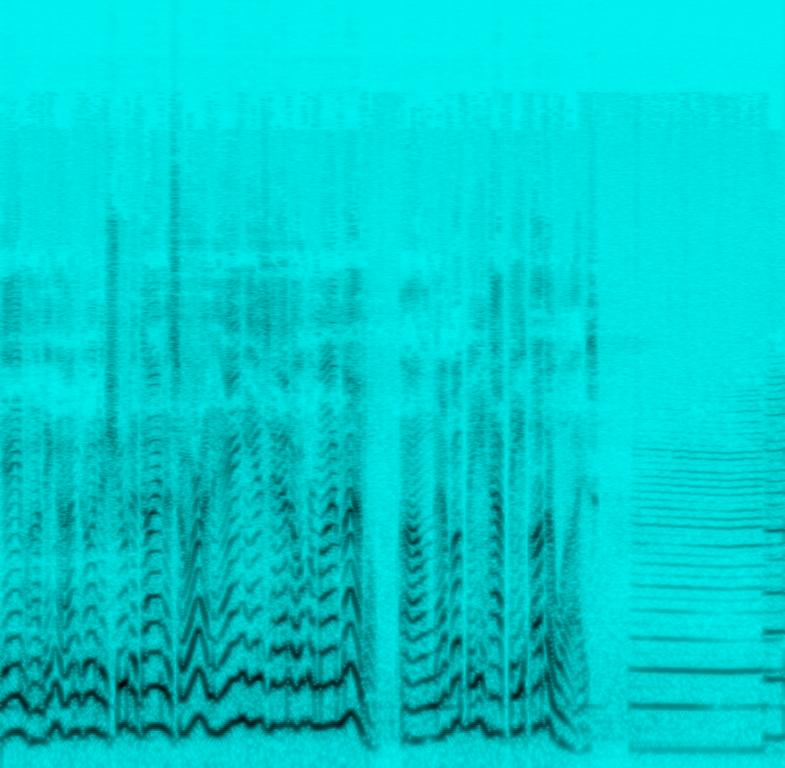
This is the recording of a radio play. There is a male voice narrating a story. As a transition piece, the bassoon plays a tune implying mystery and the brass section starts playing a little after. There is a theatrical aura to this piece. It could be used in the soundtrack of a movie as background music during scene transitions.